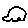
Label: car